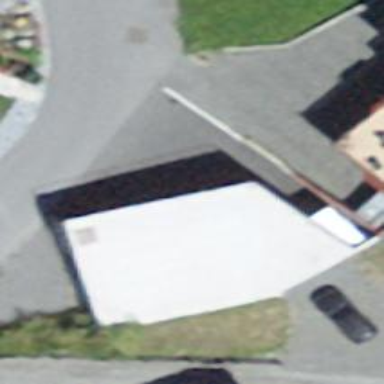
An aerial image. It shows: Group of garages.